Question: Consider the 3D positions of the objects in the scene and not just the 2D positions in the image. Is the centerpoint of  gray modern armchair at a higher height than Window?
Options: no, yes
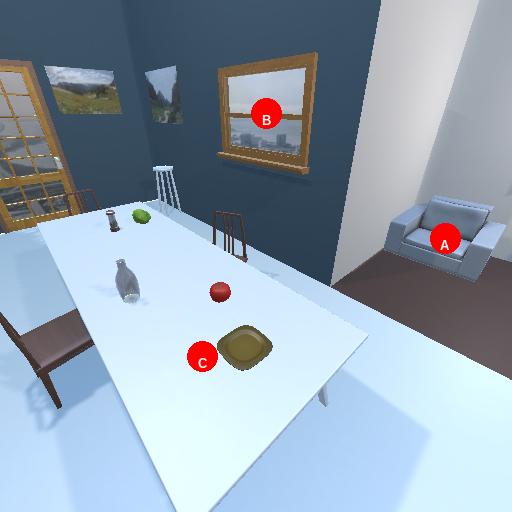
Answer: no